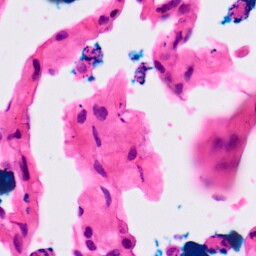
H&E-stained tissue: Lung